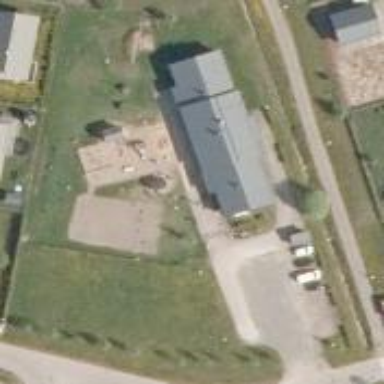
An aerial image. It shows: Kindergarten.